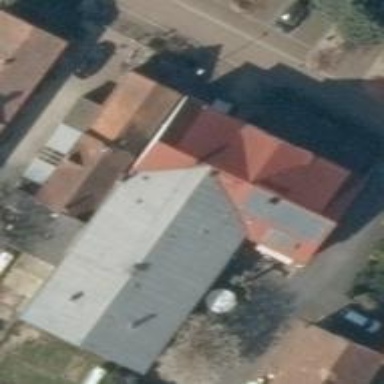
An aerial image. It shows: Restaurant in building.